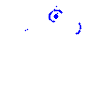
Particle: kaon